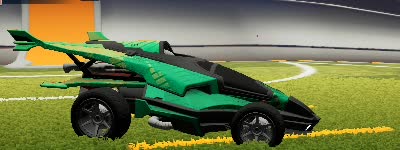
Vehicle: aftershock